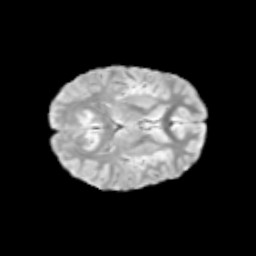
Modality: T2w
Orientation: axial
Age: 11
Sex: female
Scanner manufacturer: siemens
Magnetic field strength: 3 T
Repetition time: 3.8 s
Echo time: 0.07 s